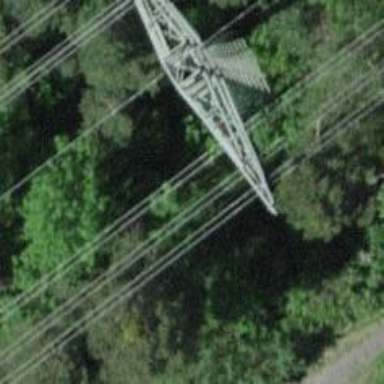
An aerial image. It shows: Power tower.